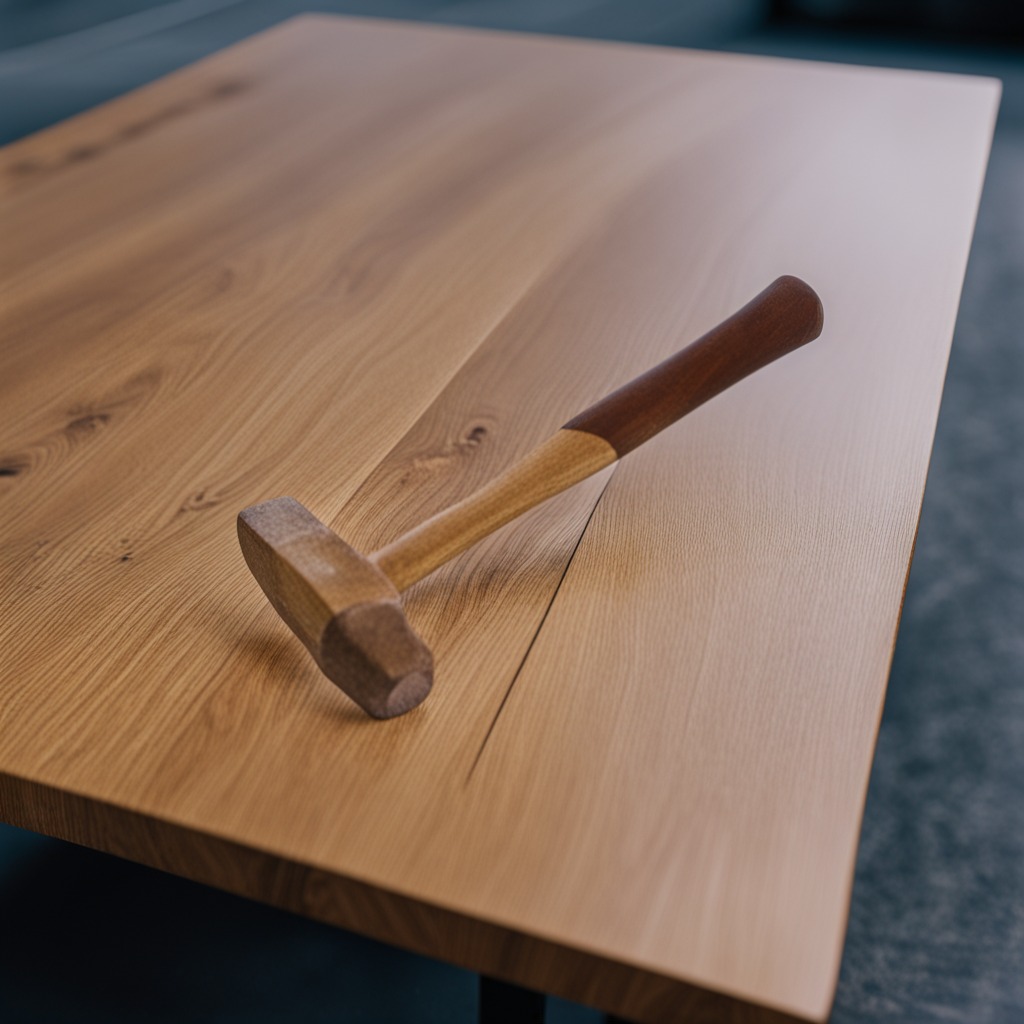
A hammer is lying on a table in a small garage at twilight.